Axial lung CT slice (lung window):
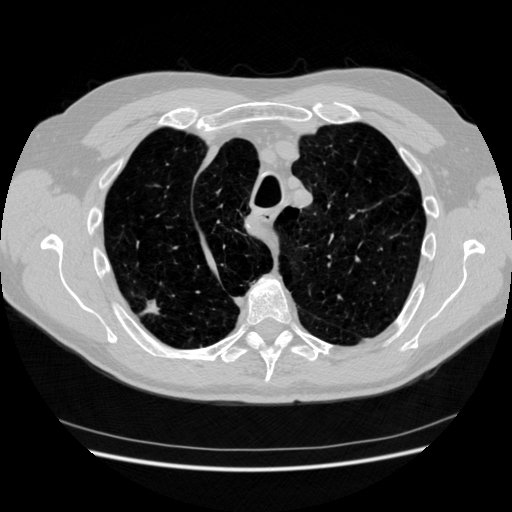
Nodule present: yes
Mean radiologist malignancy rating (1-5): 4.75